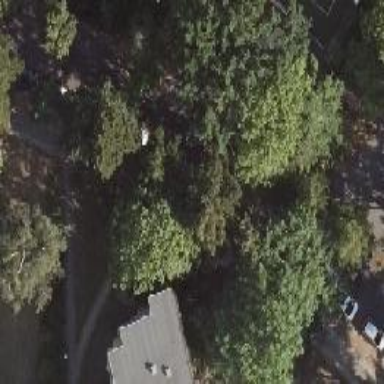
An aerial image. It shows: Beautiful avenue lined with deciduous broadleaved trees.